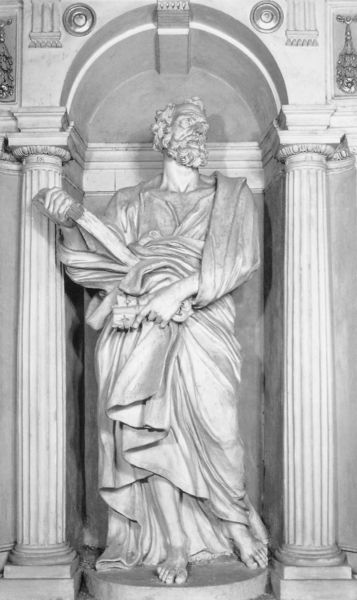
Titel: Hl. Peter
Künstler: Paolo Naldini
Standort: Rom, S. Martino ai Monti (EU - I - Latium)
Schlagwörter: mann, umhang, marmor, säulen, weiss, bart, bibel, stehen, gold, locken, skulptur, statue, füße, bogen, ornamente, nachdenklich, nische, buch, selbstmord, schwert, rom, gelehrter, schlüssel, jünger, heilig, korinthisch, petrus, römisch, ranaissance, statur, monochrome